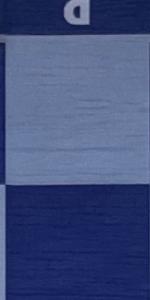
Label: Empty